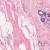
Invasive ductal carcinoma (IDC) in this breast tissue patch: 0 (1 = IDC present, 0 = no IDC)